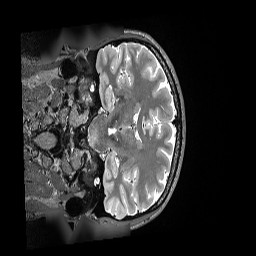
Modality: T2w
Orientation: coronal
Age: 38
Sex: male